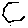
Label: hexagon